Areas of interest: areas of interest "Bank"
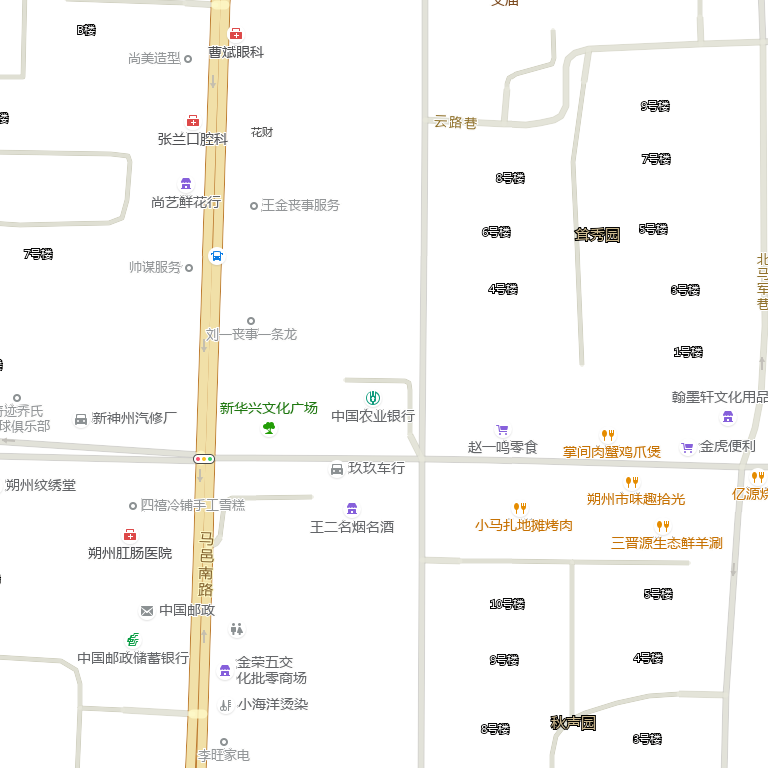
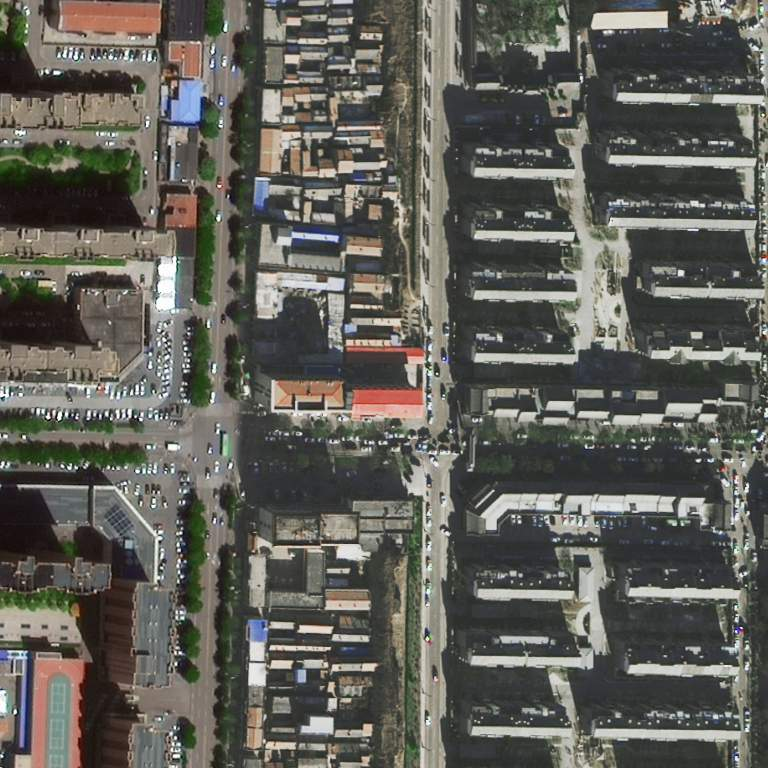